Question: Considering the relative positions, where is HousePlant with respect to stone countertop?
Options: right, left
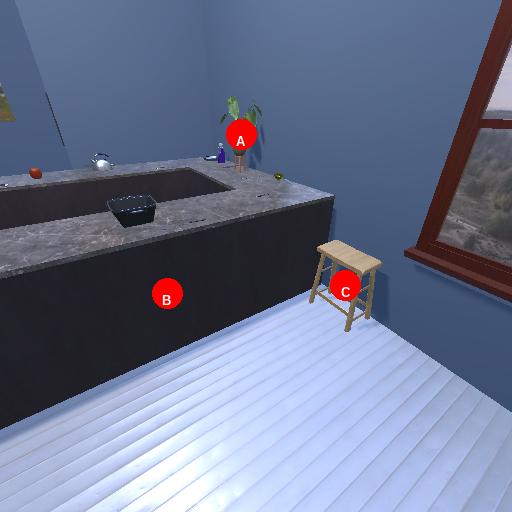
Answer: right